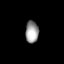
Tissue: lung
Cell type: Myeloid cells
Senescence score: 0.5922
Nuclear area (px): 280
Mean DAPI intensity: 155.532